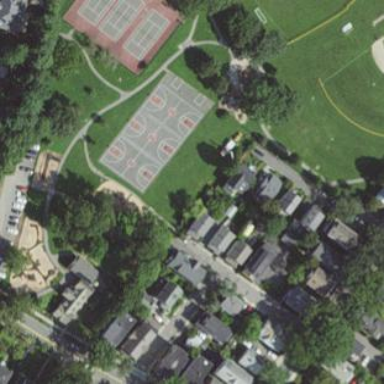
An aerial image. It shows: Basketball court on pitch.